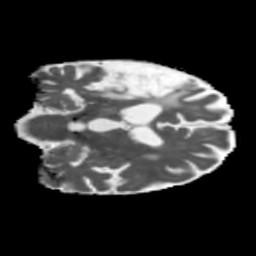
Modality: MD
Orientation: coronal
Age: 58
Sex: male
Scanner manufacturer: siemens
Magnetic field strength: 3 T
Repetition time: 5.47 s
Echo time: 0.0854 s